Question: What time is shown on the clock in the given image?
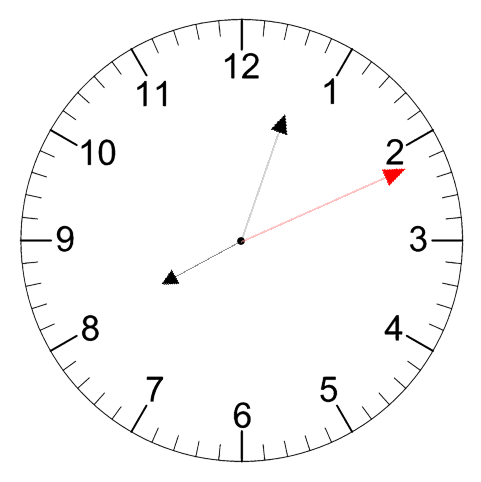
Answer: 08:03:11